Question: What is the reading of this measurement?
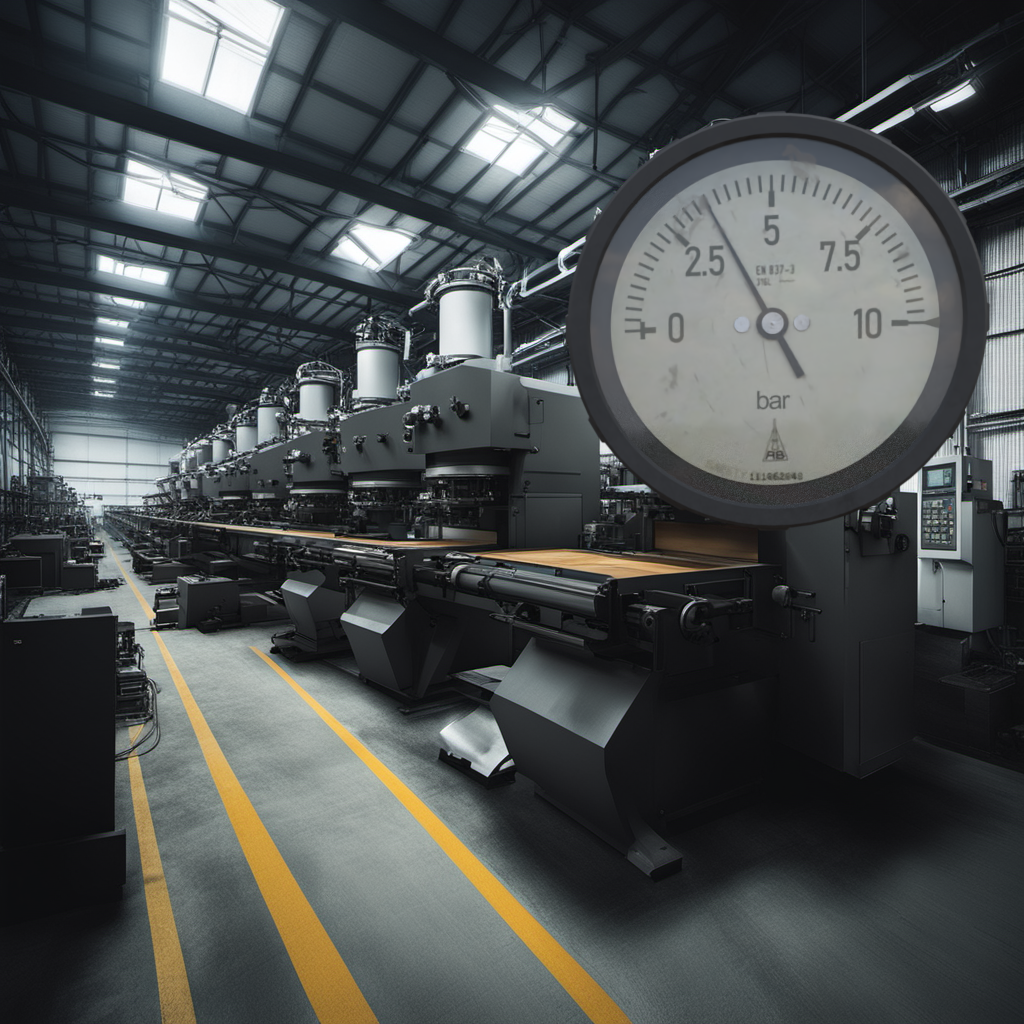
Answer: The result is 3.54
Question: What is the range of this measurement?
Answer: The range is from 0 to 10
Question: What is the minimum and maximum value of this measurement?
Answer: The minimum value is 0 and the maximum value is 10